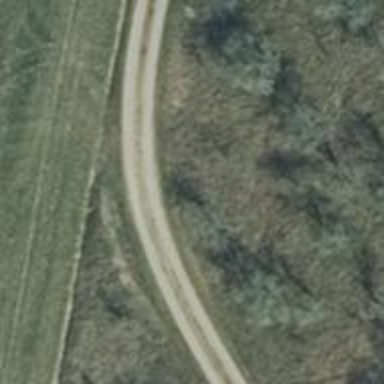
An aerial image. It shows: Track with grade2 concrete lanes.